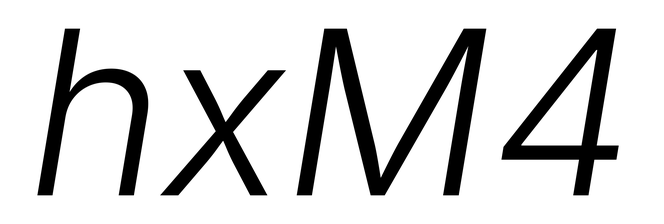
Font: Inter-Italic_Light_Italic